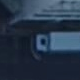
Vehicle type: Heavy Vehicle